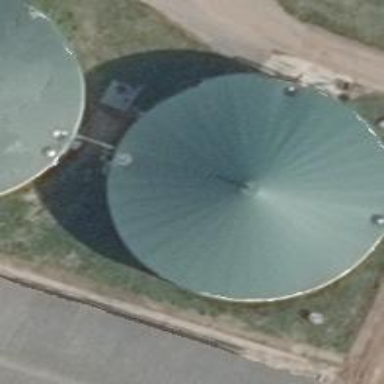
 serving as covered reservoir for generator. The building is digester."